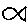
Label: fish